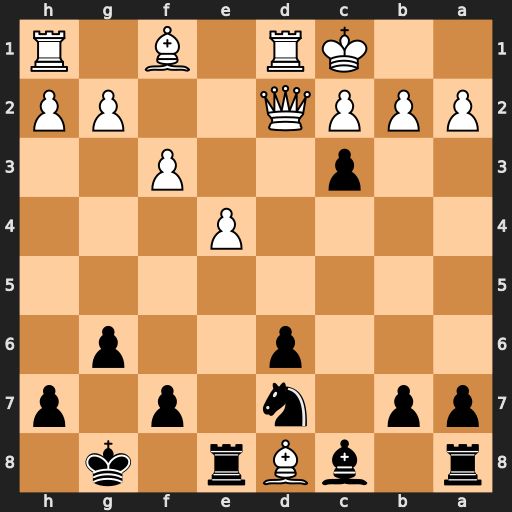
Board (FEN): r1bBr1k1/pp1n1p1p/3p2p1/8/4P3/2p2P2/PPPQ2PP/2KR1B1R
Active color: b
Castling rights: -
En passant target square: -
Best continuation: cxd2+ Rxd2 Rxd8